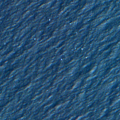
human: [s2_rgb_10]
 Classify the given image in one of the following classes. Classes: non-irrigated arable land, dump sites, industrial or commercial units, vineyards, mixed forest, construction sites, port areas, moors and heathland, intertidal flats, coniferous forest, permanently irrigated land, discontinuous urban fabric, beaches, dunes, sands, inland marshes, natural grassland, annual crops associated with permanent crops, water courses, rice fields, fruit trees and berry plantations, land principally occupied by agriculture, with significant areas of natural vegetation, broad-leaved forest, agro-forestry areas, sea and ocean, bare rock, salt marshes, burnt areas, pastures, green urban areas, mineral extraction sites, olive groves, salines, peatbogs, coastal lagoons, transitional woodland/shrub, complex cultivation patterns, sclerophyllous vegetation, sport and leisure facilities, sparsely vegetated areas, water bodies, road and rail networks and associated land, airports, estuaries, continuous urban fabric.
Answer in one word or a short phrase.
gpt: sea and ocean